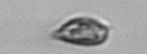
Label: Prorocentrum_triestinum